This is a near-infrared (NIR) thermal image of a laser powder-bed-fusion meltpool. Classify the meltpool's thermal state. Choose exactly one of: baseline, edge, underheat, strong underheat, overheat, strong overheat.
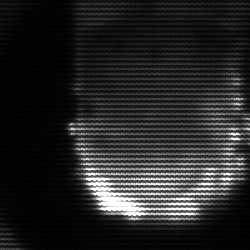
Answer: baseline